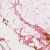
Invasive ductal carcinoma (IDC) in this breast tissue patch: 0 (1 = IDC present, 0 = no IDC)